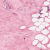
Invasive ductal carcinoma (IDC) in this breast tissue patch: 0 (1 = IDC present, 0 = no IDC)